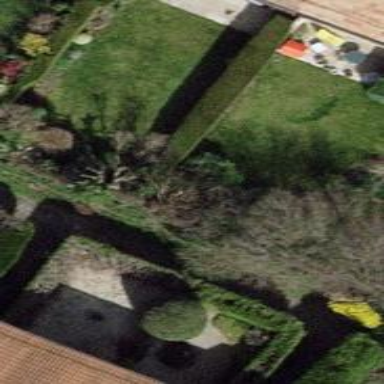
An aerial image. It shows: Fence.